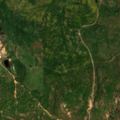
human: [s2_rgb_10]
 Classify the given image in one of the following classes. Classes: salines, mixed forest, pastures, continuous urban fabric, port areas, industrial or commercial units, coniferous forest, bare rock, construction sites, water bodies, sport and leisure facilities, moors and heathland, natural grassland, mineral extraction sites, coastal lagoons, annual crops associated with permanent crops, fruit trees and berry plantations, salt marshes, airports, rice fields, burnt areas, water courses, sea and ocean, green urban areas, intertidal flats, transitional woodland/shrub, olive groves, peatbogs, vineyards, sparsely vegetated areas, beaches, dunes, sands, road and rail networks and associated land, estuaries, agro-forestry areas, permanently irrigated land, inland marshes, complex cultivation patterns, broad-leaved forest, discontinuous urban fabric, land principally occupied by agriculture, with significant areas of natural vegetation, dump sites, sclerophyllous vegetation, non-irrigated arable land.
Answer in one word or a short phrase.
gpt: continuous urban fabric